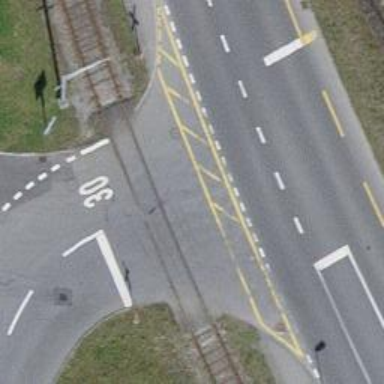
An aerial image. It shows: Railway level crossing.